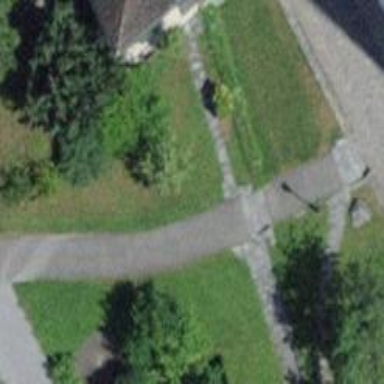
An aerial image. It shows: Stone steps forming road.